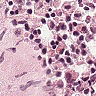
Metastatic tissue present: no